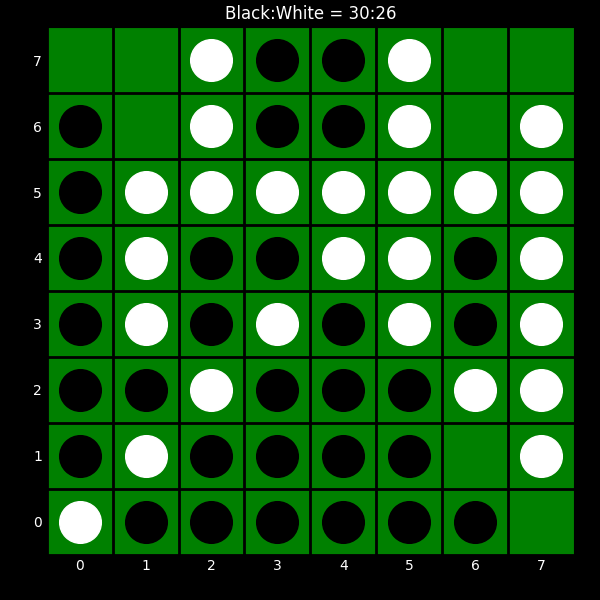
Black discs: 30
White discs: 26